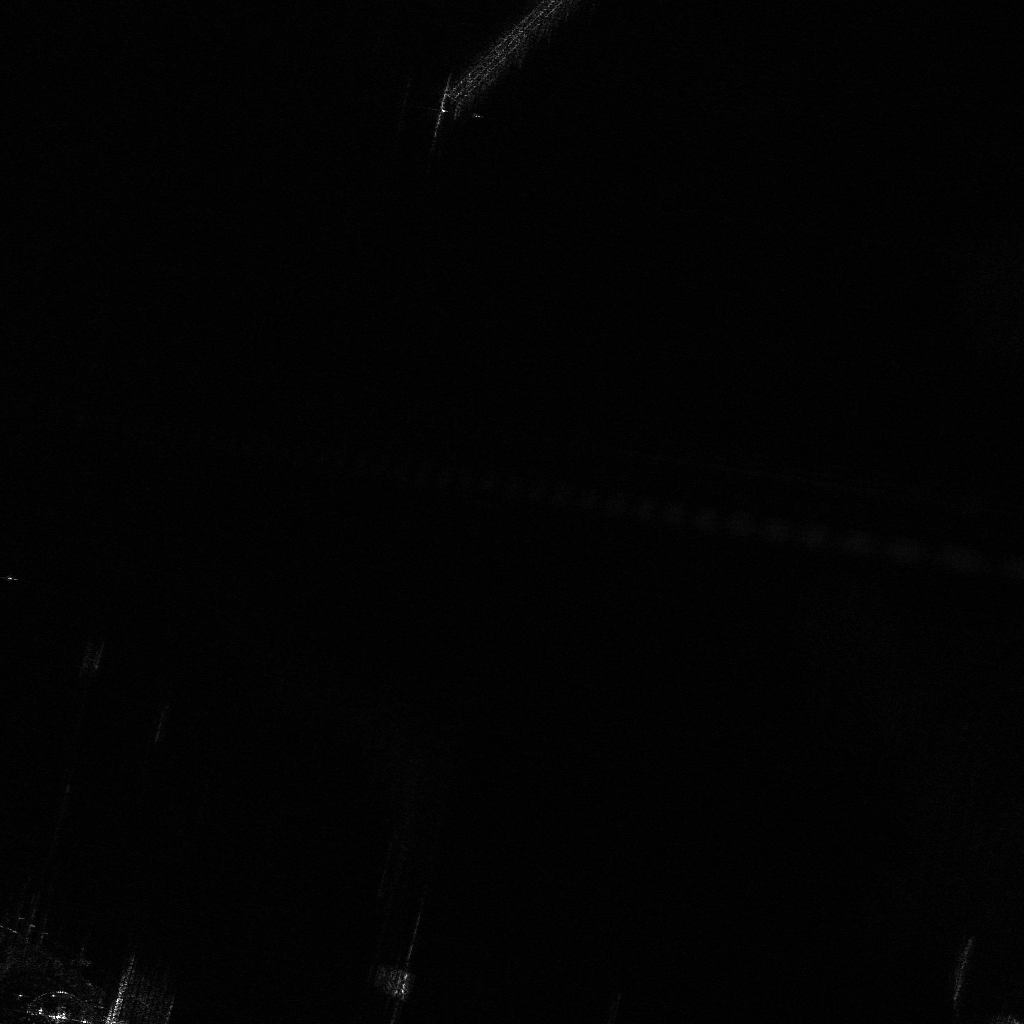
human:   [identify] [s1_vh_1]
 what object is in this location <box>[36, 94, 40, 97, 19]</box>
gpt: <ref>1 medium container at the bottom</ref>